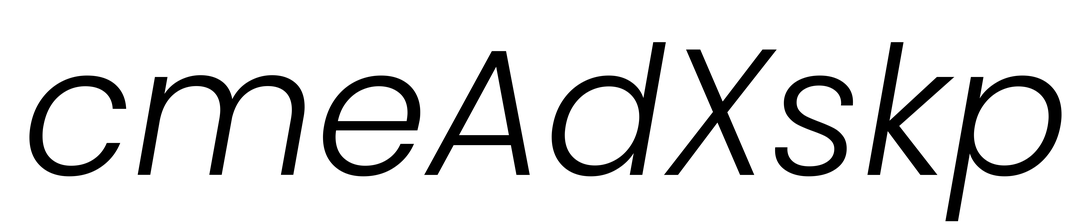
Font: Poppins-LightItalic